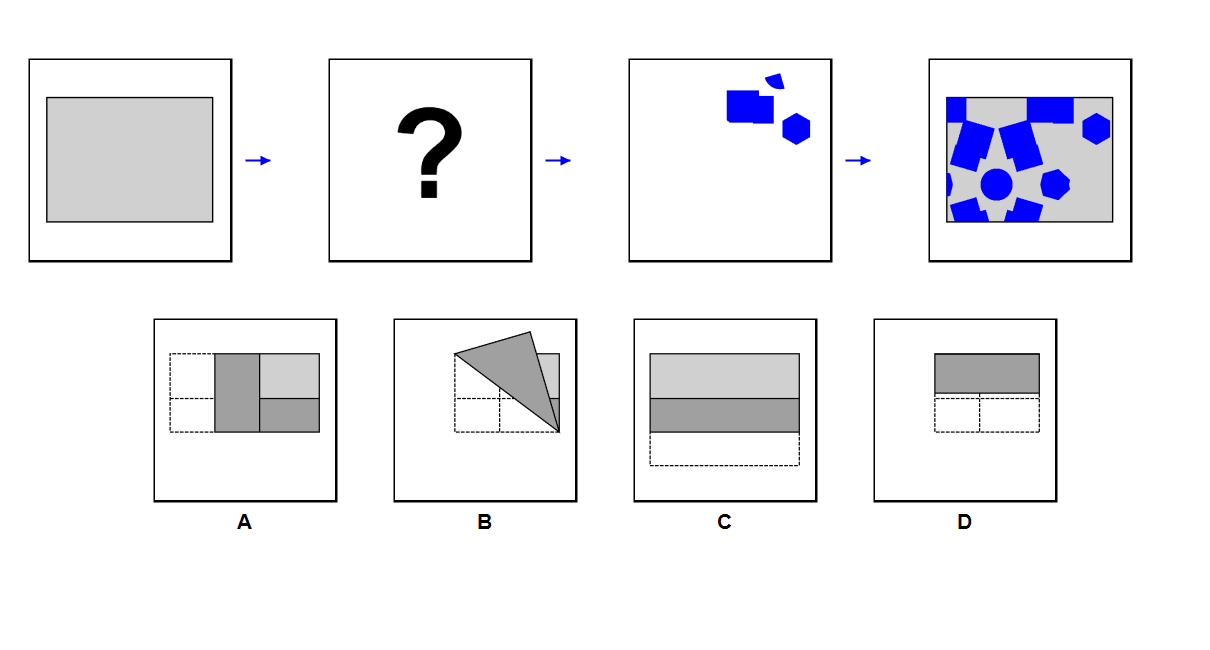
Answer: D